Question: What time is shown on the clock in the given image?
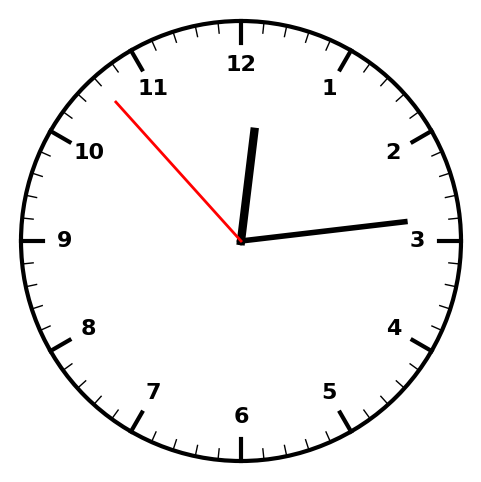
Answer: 12:13:53